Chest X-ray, PA view. Patient: 18 years old, sex F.
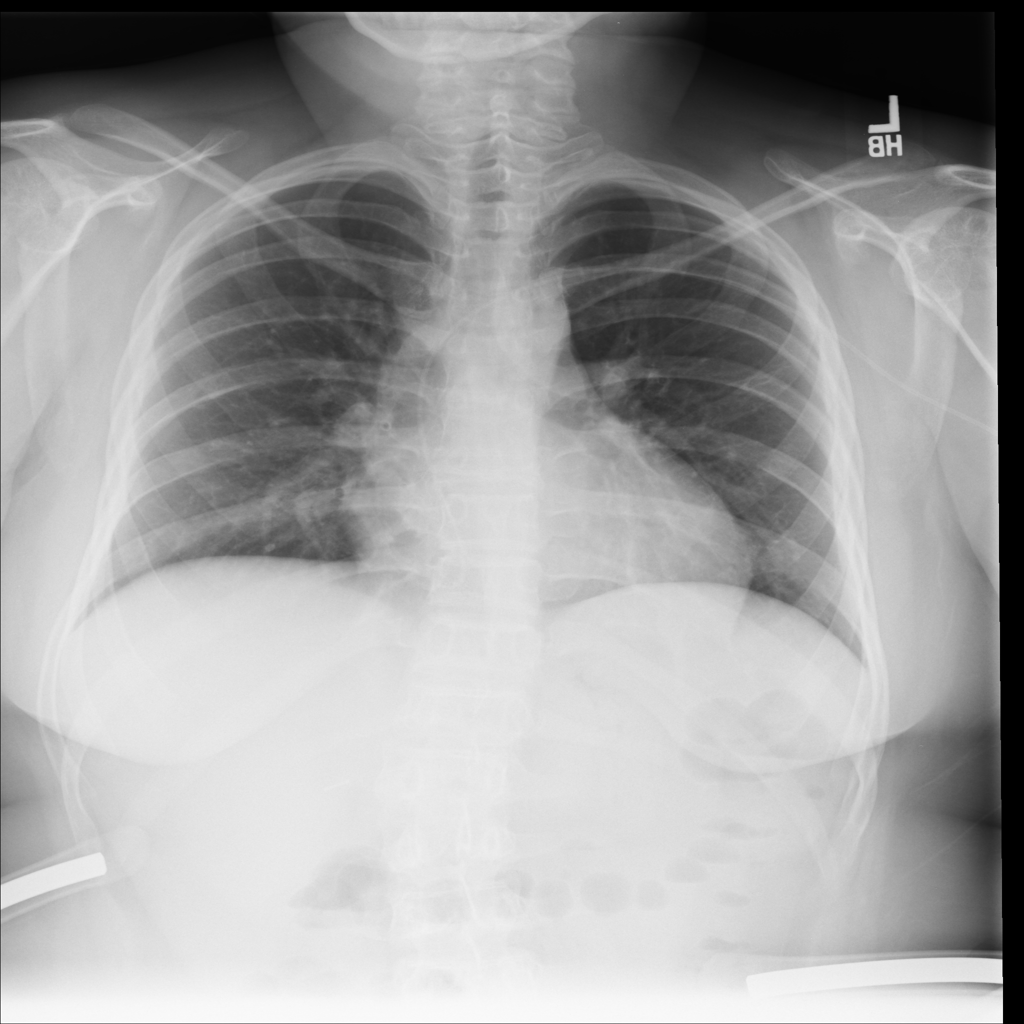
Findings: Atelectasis